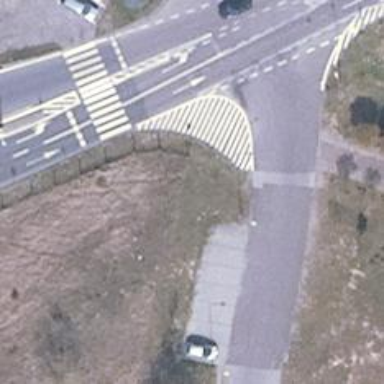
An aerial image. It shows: Taxi stand.